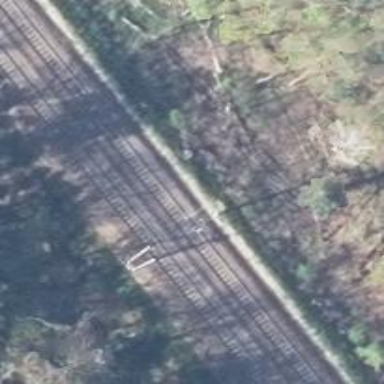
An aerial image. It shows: Milestone along the railway track with catenary mast.